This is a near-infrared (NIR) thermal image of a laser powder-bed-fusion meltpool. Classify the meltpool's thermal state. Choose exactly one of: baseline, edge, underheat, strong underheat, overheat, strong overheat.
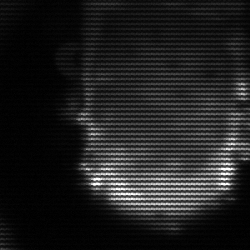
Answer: baseline